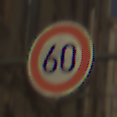
Verkehrszeichen: Geschwindigkeit60
Umgebung: Outdoor, Urban
Tageszeit: Midday
Wetter: Clear
Licht: Natural
Jahreszeit: NotSpecified
Kontrast: HighContrast